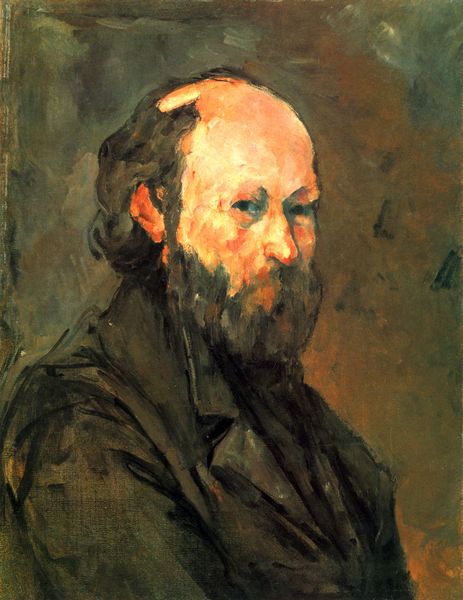
Titel: Selbstbildnis
Künstler: Paul Cézanne
Standort: Washington (District of Columbia)
Institution: The Phillips Collection
Schlagwörter: blau, dunkel, feuer, gemälde, haut, kopf, mann, schatten, weiß, cezanne, gelb, grün, impressionismus, ocker, braun, frankreich, grau, haar, hell, hintergrund, licht, mund, nase, ohr, orange, raum, schwarz, stirn, zimmer, blick, rot, karo, malerei, alt, anzug, bart, jacke, wand, arm, augen, falten, gesicht, kragen, mensch, schädel, vollbart, bildnis, hals, portrait, porträt, öl, pastos, auge, haare, mantel, augenbrauen, brustbild, lippen, ohren, schulter, schultern, erdig, wangen, ansicht, alter mann, moderne, tag, kahl, ausdruck, frack, duktus, dichter, ernst, glatze, atelier, dreiviertelansicht, revers, kritisch, gogh, paul, selbstbildnis, pinsel, pinselstrich, trüb, halbglatze, flecken, selbstportrait, halbportrait, porrait, halbprofil, männlich, paul cezanne, fleckig, oberlippenbart, persönlichkeit, porträit, drehung, aufschlag, kandinsky, farbigkeit, brauns, farbflecken, loosen brushstroke, van, bärtiger mann, barg, brustportrait, haate, rough, kuenstler, 1900, 1905, ckecezanne, anfang 20.jahrhundert